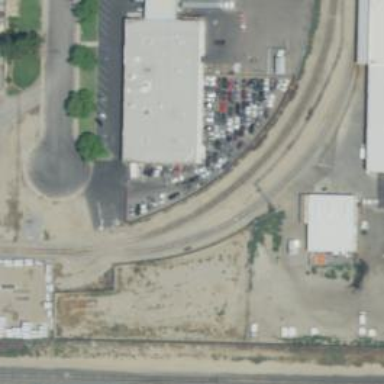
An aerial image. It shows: Rail spur service.